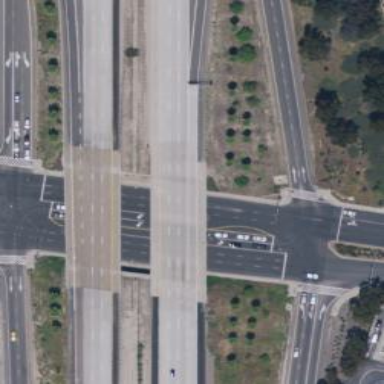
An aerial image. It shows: Bridge over motorway.